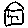
Label: house